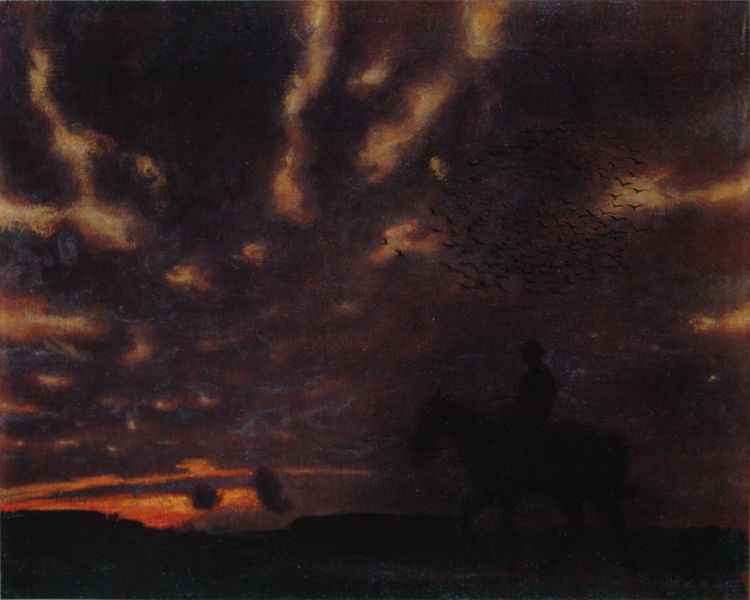
Titel: Herbstabend
Künstler: Franz von Stuck
Standort: München
Institution: Städtische Galerie im Lenbachhaus
Schlagwörter: baum, berg, blau, dunkel, feuer, gewitter, himmel, mann, schatten, vogel, wolken, aquarell, bäume, gelb, landschaft, stadt, abend, braun, frau, grau, licht, nacht, orange, schwarz, weiss, rot, tier, wiese, wolke, mensch, trauer, weit, bild, öl, dämmerung, einsamkeit, erde, feld, horizont, horizontlinie, sonnenaufgang, vögel, wolen, einsam, rauch, sonne, dunkelheit, wald, anhöhe, esel, pferd, reiter, vogelschwarm, ausritt, bewölkt, reiten, ritt, düster, fels, dorf, lila, sonnenuntergang, violett, herbst, silhouette, angst, brand, fluten, sturm, unwetter, wetter, blue, hat, oil, red, white, black, dark, gold, painting, yellow, finster, homme, jaune, pink, allein, abendrot, silouette, abendstimmung, umriss, gestalt, leuchten, flucht, schwarm, noir, smoke, cloud, clouds, man, sky, tree, dramatisch, rouge, sombre, hill, hills, landscape, mountains, nature, horizon, sun, trees, death, orage, evening, light, dusk, night, plants, gegenlicht, texture, lumière, ombre, color, purple, shadow, animals, bird, birds, flying, romantic, romantisme, glühen, raben, arbre, soleil, ciel, foret, paysage, peinture, herbes, cheval, nuit, british, cloudy, storm, love, sunlight, rural, bleu, day, human, tristesse, calme, solitude, art, nuage, nuages, couleur, sublime, weather, arbres, heimritt, animal, horse, fire, impressionist, oiseau, reins, schimmelreiter, terre, figure, aurore, chemin, melancholie, violet, riding, automne, cavalier, chwarm, contre jour, couchant, coucher de soleil, crepuscule, gewittrig, seul, soir, soiree, sonneleuchten, sunset, tourment, turner, vogels, shadows, oiseaux, western, dawn, sunrise, flock, contrast, darkness, dramatic, aube, soleil couchant, land, tagesanbruch, tempete, vent, plain, bewölkter himmel, chevalier, marche, sol, daumier, terrain, hollow, obscur, epais, countryside, horseman, erlkönig, lonely, overcast, horsemen, ride, mood, moutons, rider, coucher, alone, plaine, dreary, focus, lueur, horseback, e, s, cloudy sky, nocturne, d, lighting, ligh, twilight, swarm, lava, awe, nineteenth-century, sky', yellow', vol, g, contre, balade, m, r, solitary, hidden, orang, world war i, cowboy, lone, dûster, equitation, dramatique, polarlichter, sundown, solitaire, aniöal, dräuend, lever, rougeoyant, corbeau, noitr, tourbillons, couhcer du soleil, ciel orange, $coucher, corbeaux, suel, wettert, hive, imrpessionist, wisps, unset, evening mood, wisp, orance, tumbleweed